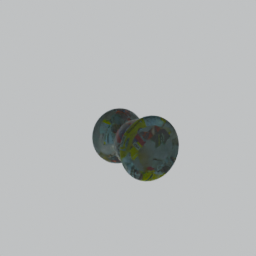
Label: decoration